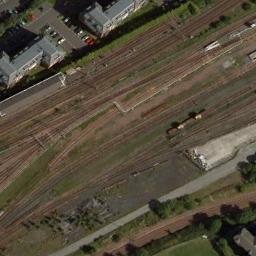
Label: railway